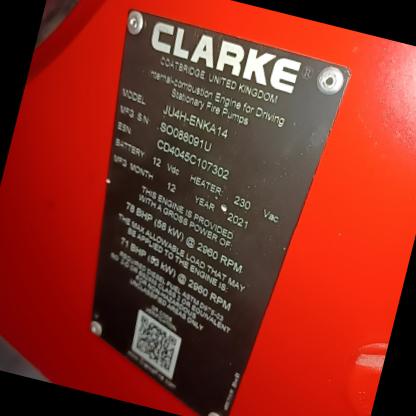
Klasa: tabliczka-znamionowa